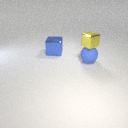
small yellow metal cube above large blue rubber sphere